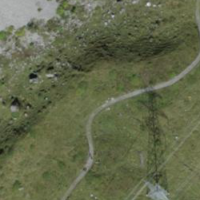
EUNIS habitat code: 24
Species observed at this site:
Selaginella selaginoides